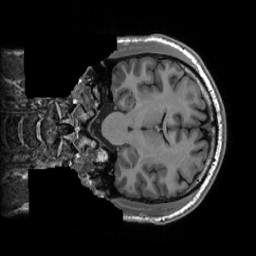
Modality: T1w
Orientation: coronal
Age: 47
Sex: male
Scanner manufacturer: ge
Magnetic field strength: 3 T
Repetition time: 0.007348 s
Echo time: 0.003036 s